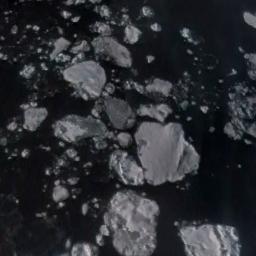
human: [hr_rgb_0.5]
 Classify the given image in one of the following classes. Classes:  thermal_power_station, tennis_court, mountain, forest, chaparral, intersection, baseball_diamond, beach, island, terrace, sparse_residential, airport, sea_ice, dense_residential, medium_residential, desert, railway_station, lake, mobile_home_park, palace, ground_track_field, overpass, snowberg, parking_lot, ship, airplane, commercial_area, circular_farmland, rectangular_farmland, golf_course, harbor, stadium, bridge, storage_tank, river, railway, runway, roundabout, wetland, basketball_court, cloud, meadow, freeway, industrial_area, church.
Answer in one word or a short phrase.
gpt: sea_ice